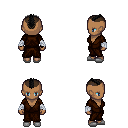
a pixel art fantasy rpg character, female body template, human, dark skin, brown robe, metal pants, black short mohawk hairstyle, white cloth bandages, white slippers, four views (front, back, left, right), 2x2 character sprite sheet, small pixel art, hard edges, no anti-aliasing